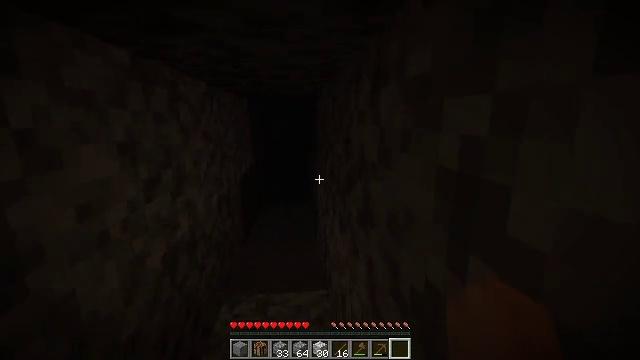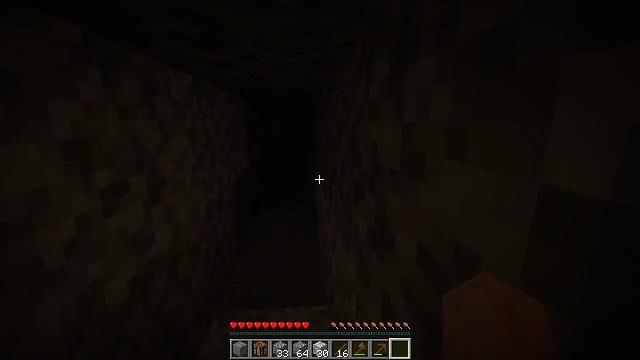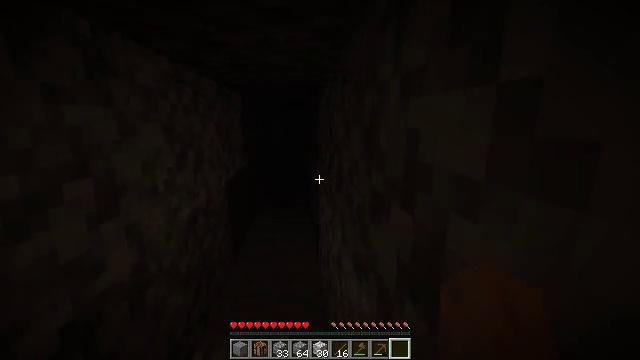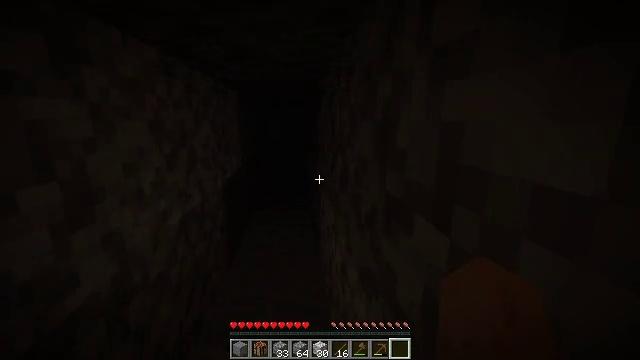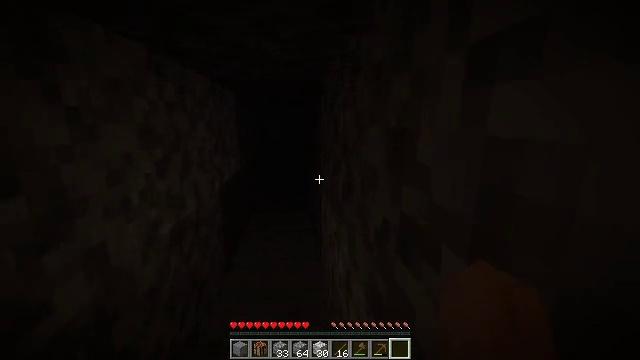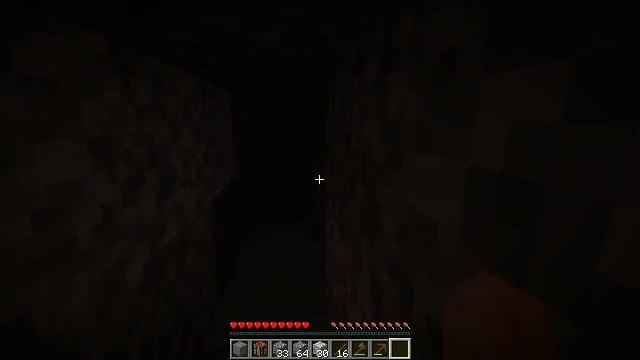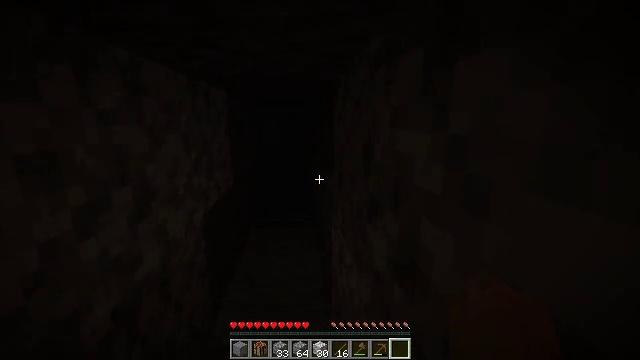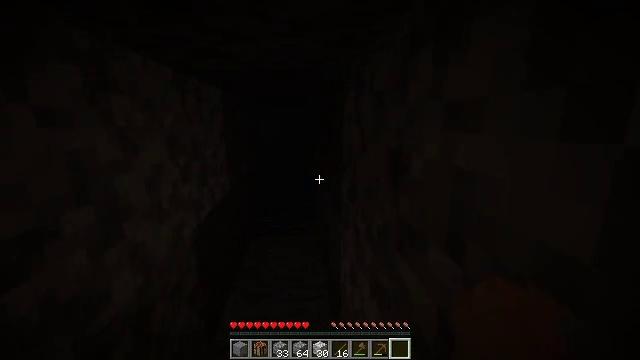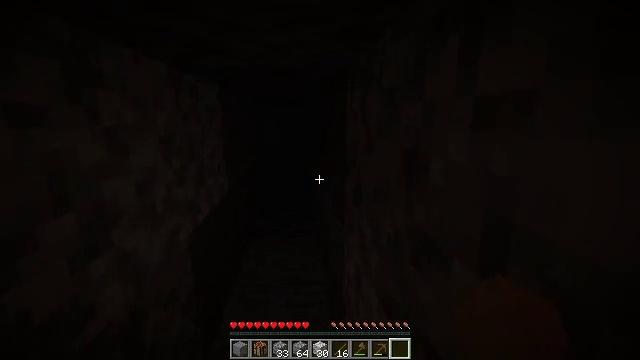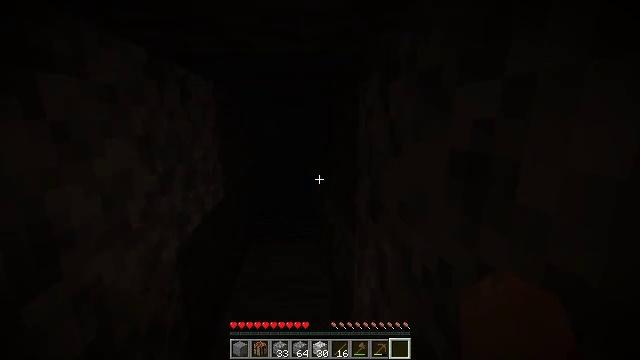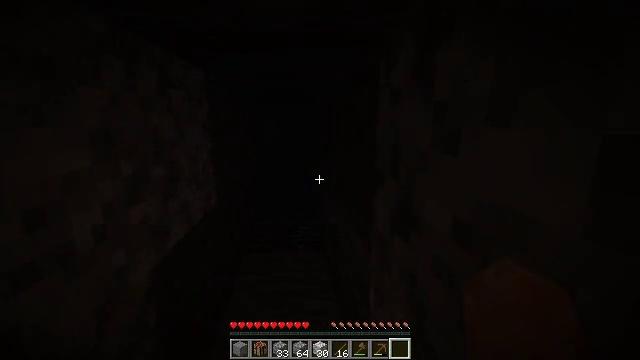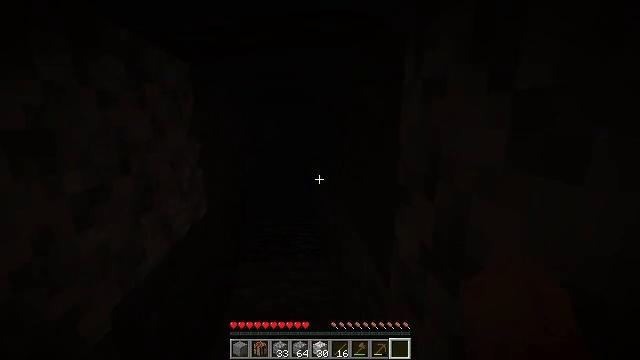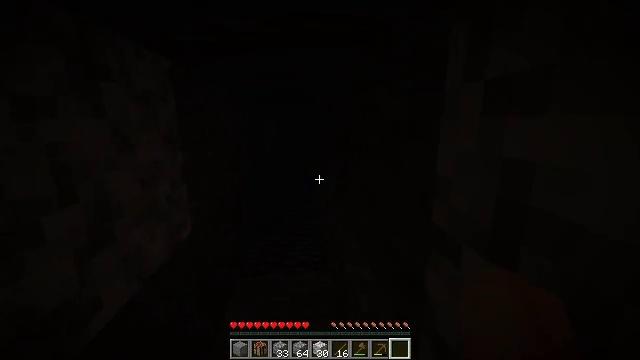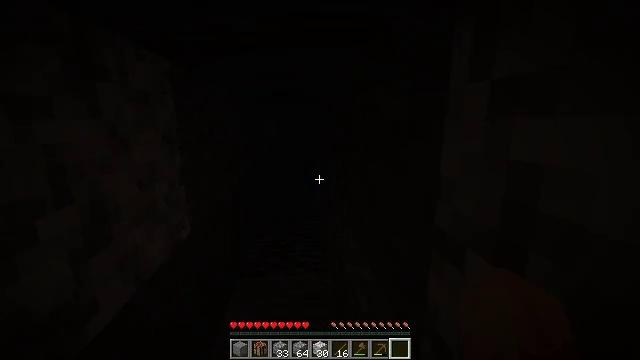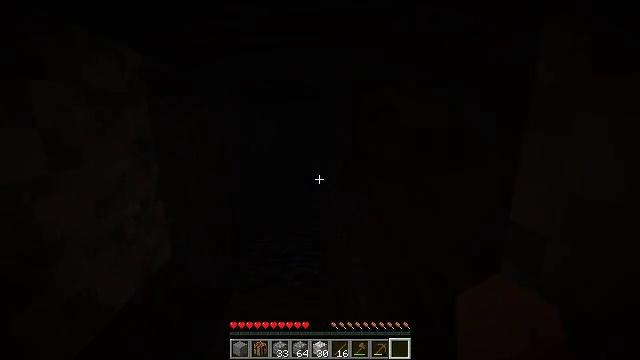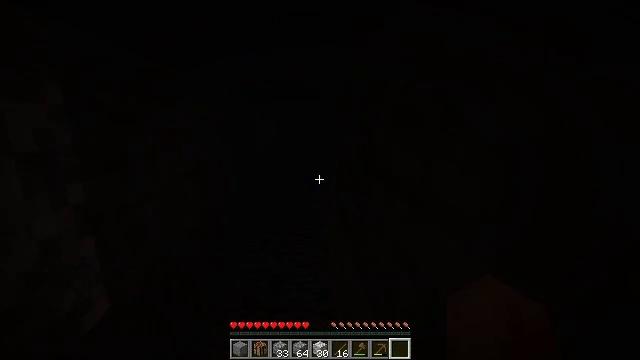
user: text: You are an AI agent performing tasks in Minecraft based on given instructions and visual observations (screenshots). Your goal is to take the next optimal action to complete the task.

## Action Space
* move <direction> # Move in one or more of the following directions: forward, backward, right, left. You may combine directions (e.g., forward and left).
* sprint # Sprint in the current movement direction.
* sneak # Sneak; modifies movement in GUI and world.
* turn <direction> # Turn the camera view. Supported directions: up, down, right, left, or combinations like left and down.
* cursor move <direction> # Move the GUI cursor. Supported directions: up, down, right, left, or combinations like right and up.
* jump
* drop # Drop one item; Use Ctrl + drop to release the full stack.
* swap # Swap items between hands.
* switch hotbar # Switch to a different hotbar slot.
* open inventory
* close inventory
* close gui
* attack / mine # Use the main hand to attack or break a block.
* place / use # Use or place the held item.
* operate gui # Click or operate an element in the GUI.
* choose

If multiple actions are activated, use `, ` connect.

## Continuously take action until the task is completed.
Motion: motion action
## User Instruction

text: Remove the furnace from its place.
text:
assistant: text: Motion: move forward
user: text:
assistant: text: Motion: move forward
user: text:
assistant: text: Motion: move forward
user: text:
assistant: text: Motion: move forward
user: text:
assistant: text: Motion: move forward
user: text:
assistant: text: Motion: move forward
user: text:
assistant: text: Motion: move forward
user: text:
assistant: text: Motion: move forward
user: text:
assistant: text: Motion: move forward
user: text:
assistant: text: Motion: move forward
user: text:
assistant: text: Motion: move forward
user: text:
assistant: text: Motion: move forward
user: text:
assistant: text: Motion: move forward
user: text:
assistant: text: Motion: move forward
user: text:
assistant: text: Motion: move forward
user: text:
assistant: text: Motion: move forward
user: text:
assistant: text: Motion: move forward
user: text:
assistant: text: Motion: move forward
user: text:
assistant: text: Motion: no_op
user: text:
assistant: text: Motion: no_op
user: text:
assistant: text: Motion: no_op
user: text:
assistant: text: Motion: no_op
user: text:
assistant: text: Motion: no_op
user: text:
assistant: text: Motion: no_op
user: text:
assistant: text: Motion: move forward
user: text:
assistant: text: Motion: move forward
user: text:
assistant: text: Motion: move forward
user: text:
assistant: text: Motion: move forward
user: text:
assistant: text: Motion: move forward
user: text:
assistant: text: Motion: move forward